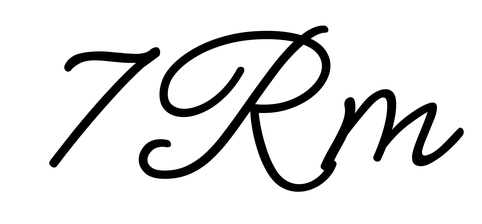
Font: MeowScript-Regular